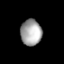
Tissue: lung
Cell type: Fibroblasts
Senescence score: 0.5571
Nuclear area (px): 540
Mean DAPI intensity: 163.698